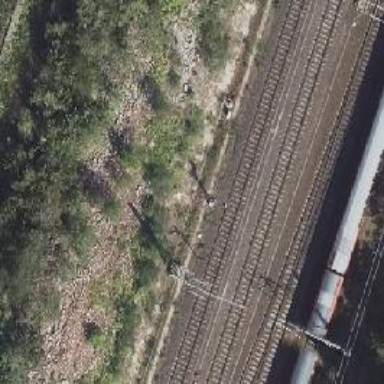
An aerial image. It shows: Railway signal.